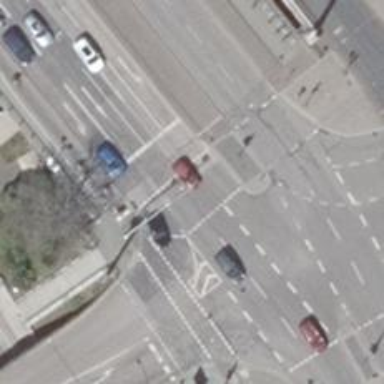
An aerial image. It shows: Road with traffic signals and crossing with traffic signals. There is surveillance for traffic in the area.